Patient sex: M
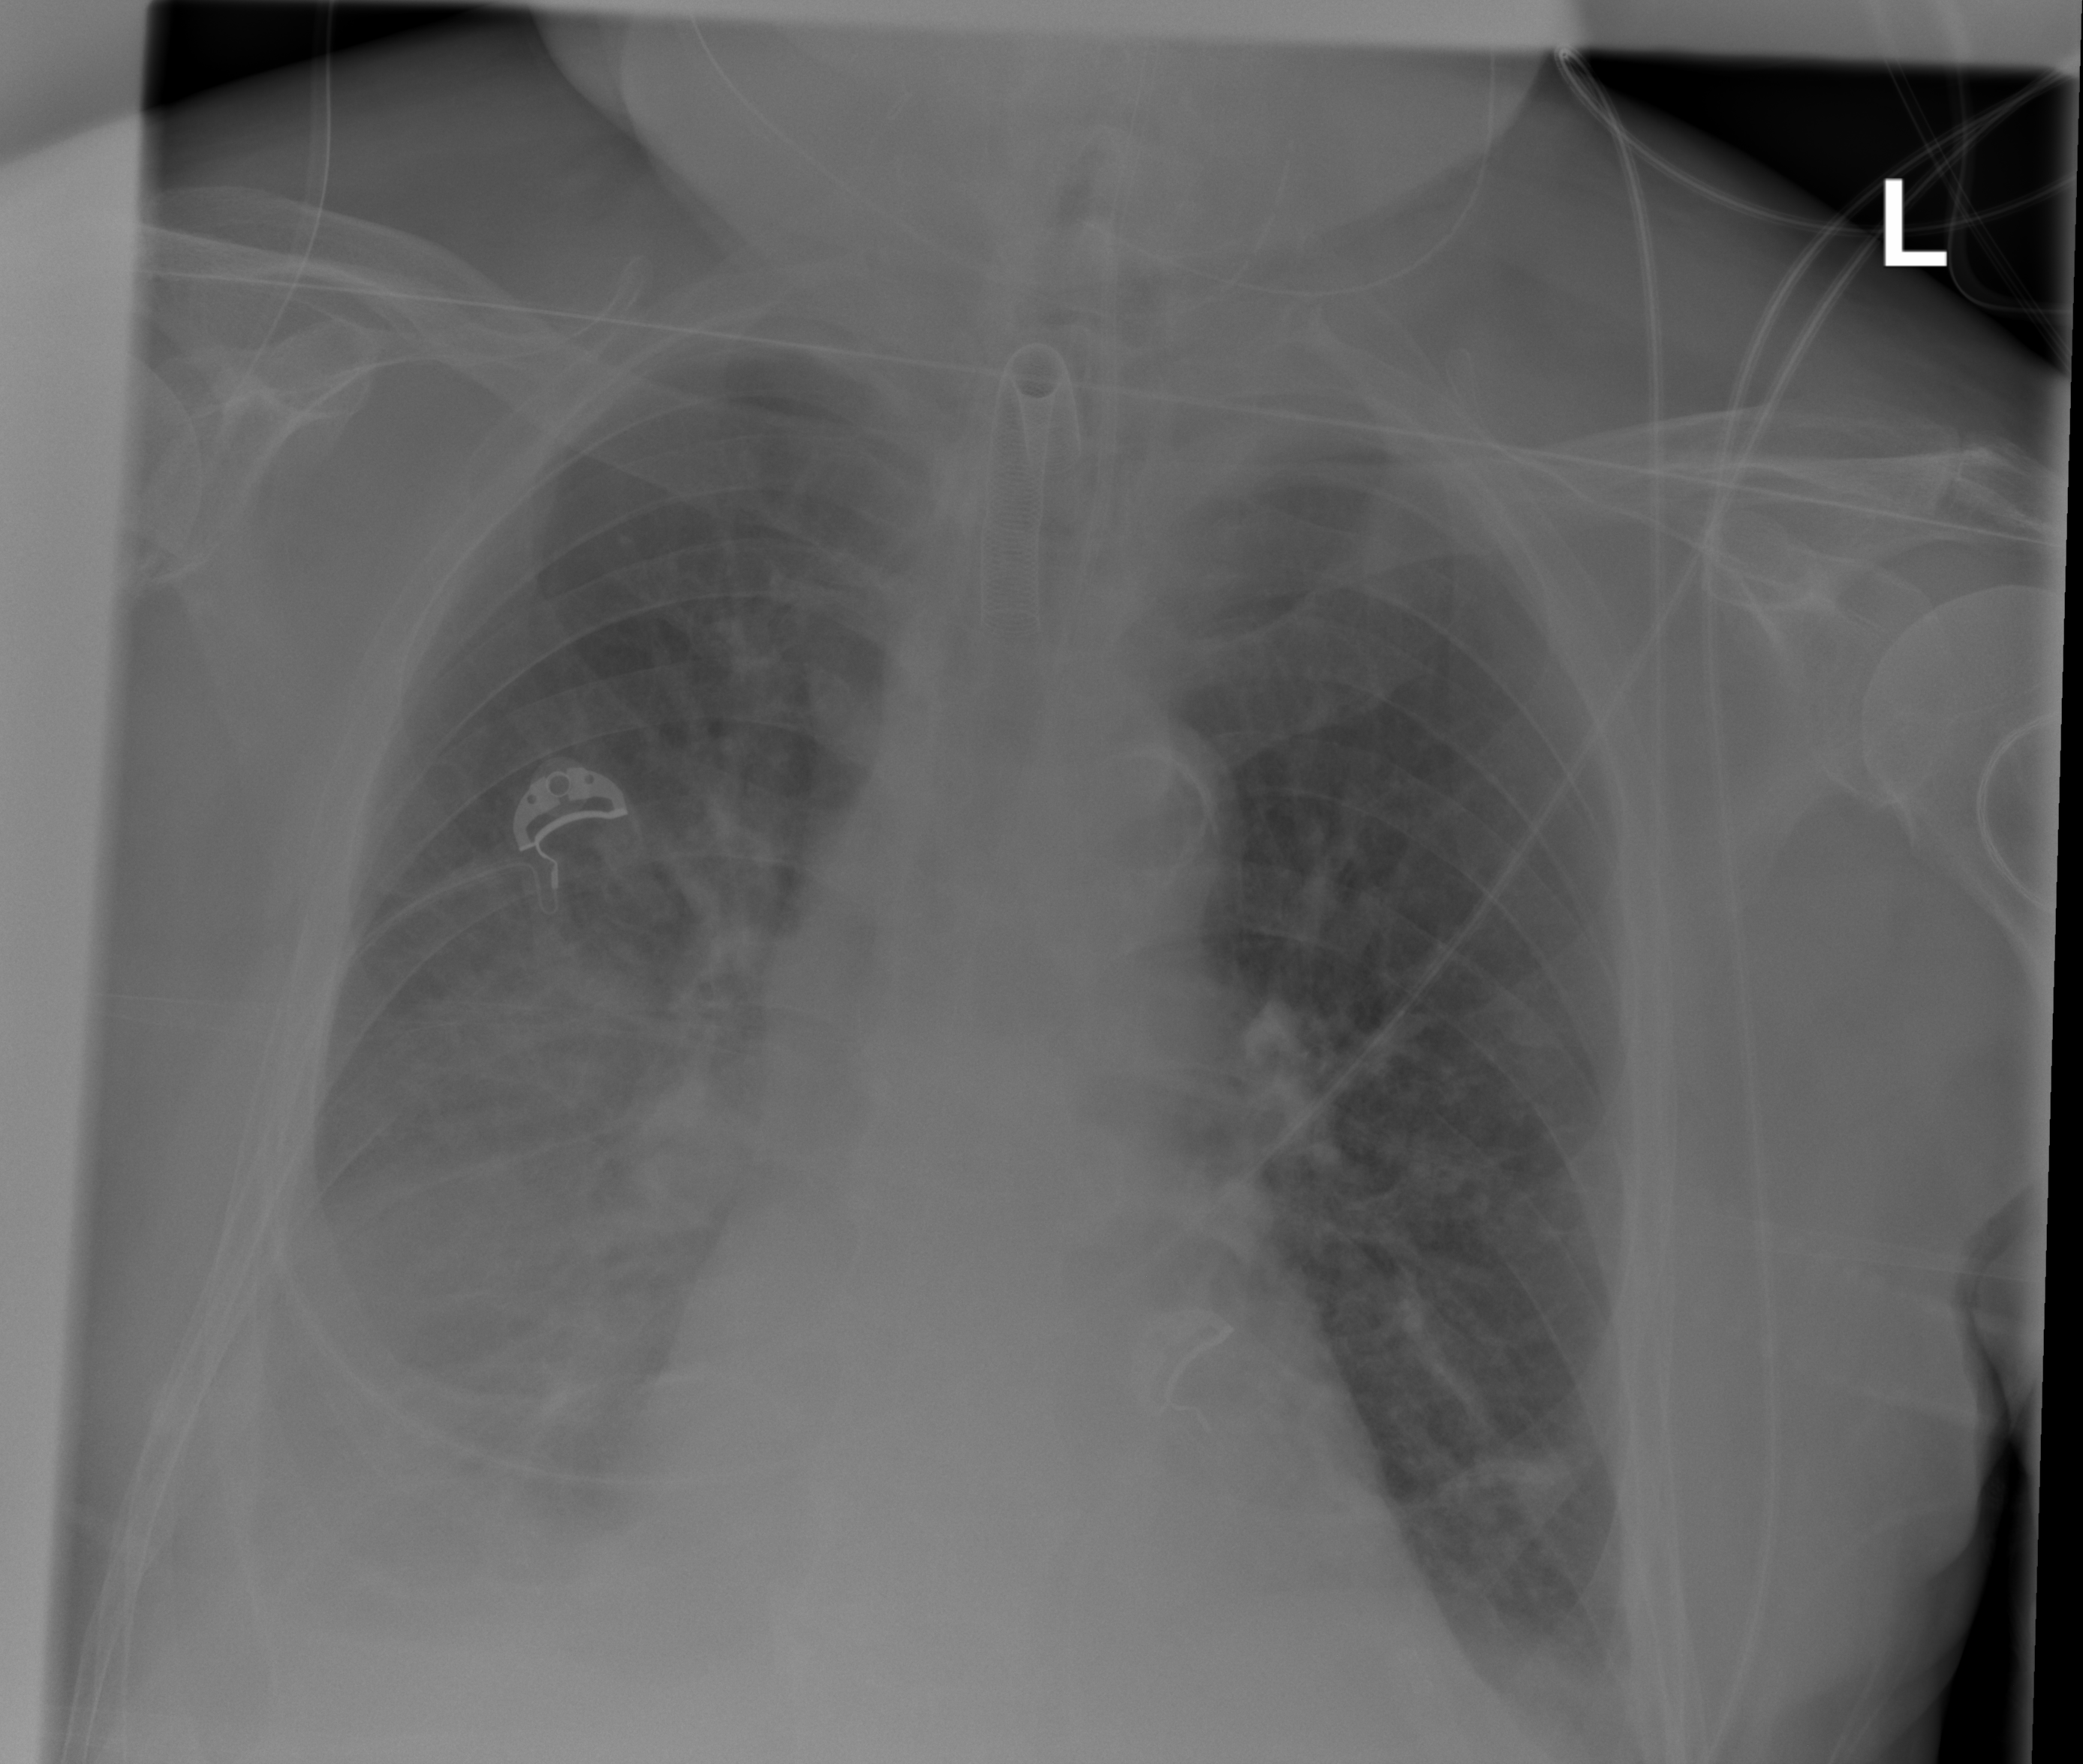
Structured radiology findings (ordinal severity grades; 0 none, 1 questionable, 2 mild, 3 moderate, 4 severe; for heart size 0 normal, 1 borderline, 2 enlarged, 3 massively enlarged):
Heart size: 0
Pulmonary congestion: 2
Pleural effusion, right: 2
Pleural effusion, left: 2
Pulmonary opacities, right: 3
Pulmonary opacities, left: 0
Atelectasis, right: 3
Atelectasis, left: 3